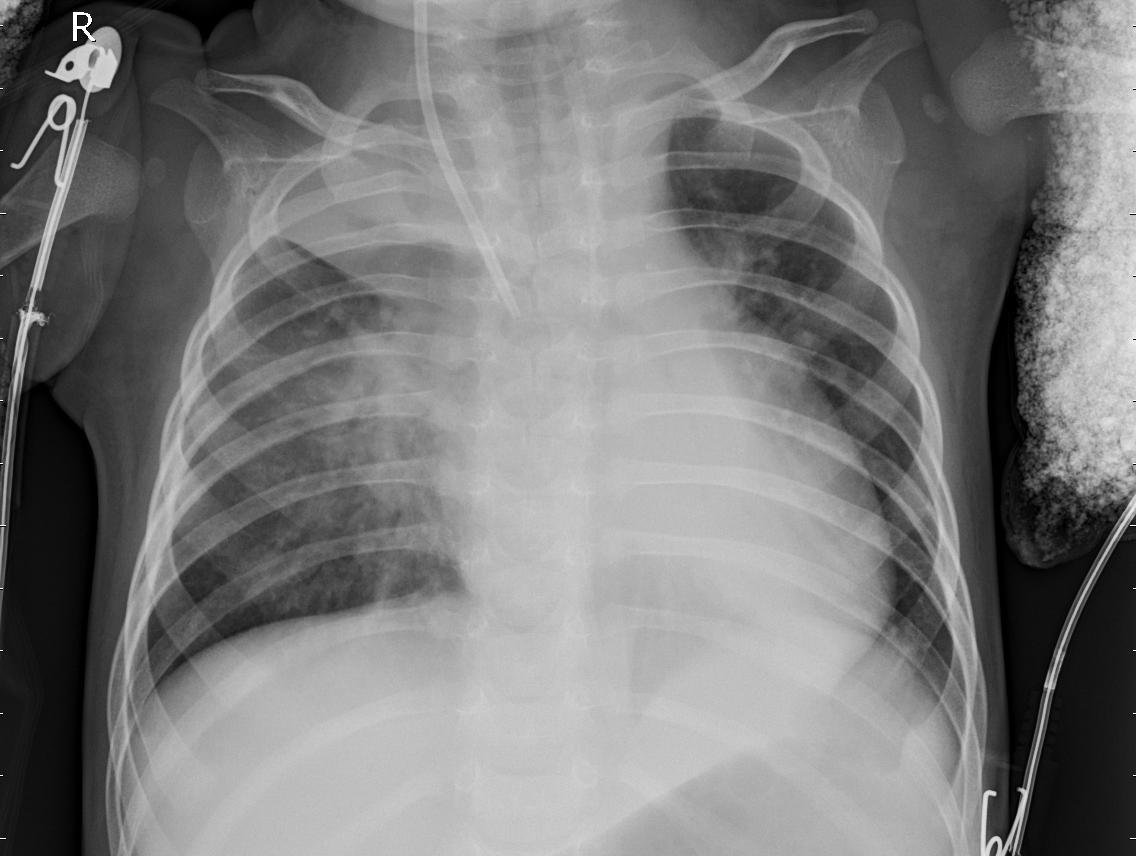
Diagnosis: PNEUMONIA